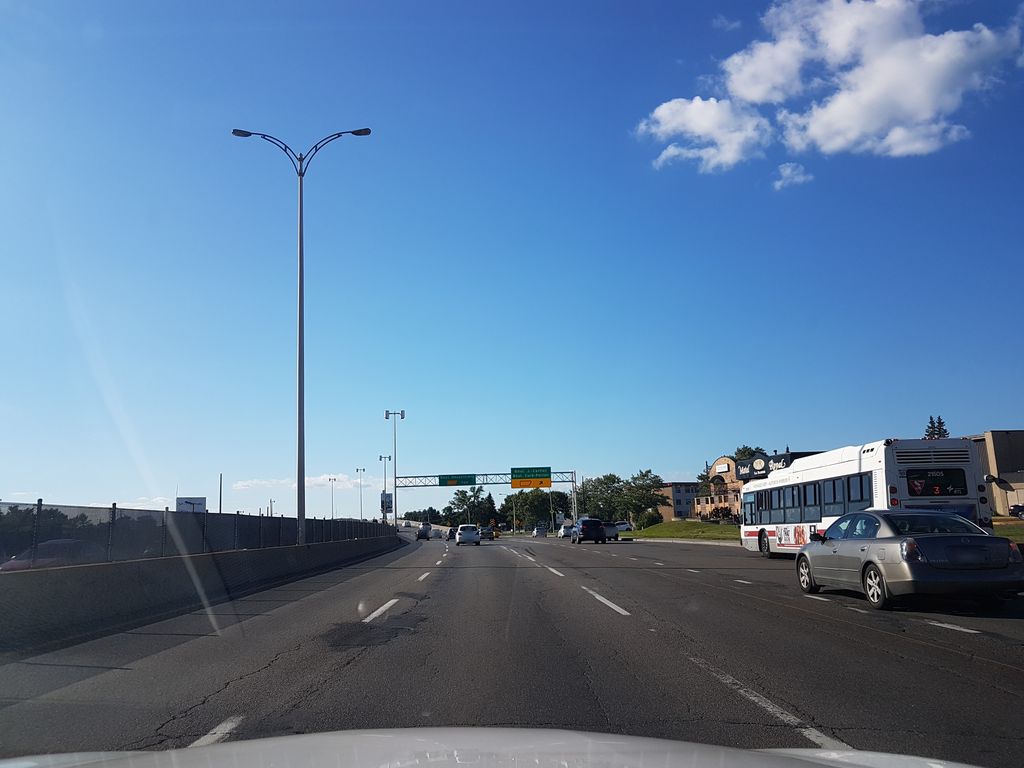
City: montreal